Interaction volume radius: 5 \u00c5
Interaction volume height: 10 \u00c5
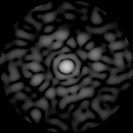
Disorder parameter: 0.9011